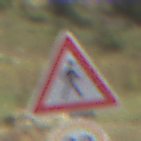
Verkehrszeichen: FussgaengerLinks
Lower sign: Geschwindigkeit30
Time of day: Midday
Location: Outdoor (Nature)
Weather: PartlyCloudy
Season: Autumn
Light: Natural